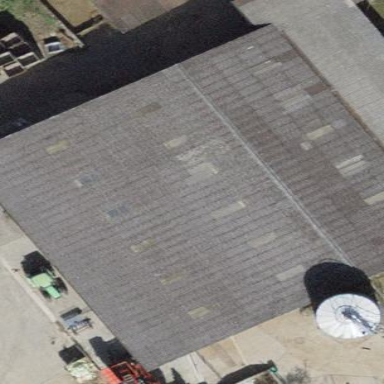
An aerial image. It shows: Barn.